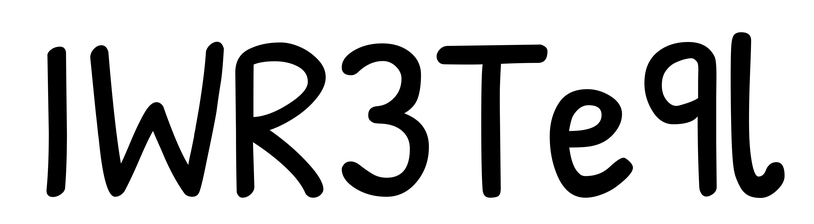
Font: PatrickHand-Regular